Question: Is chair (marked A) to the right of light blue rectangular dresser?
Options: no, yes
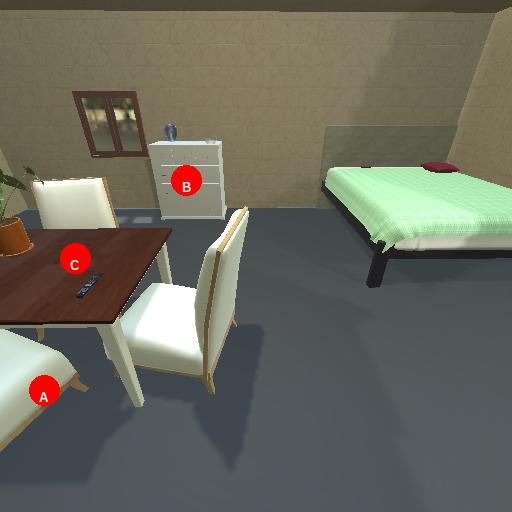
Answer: no